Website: walmart
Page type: payment
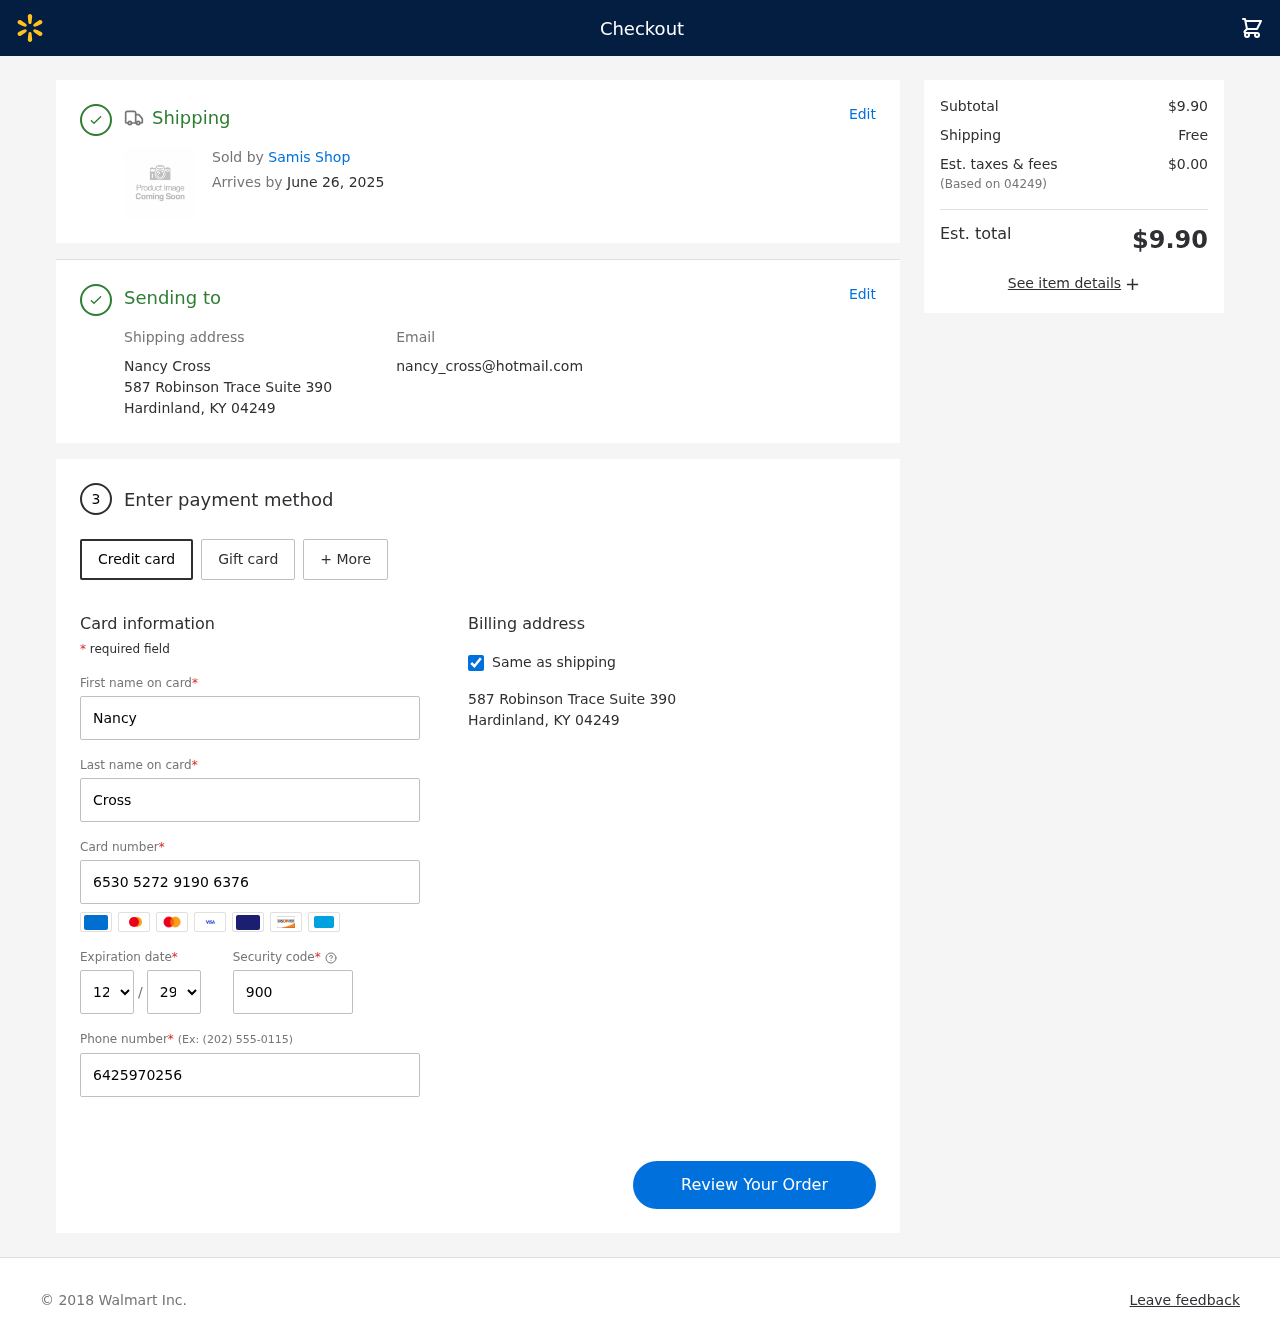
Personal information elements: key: PII_CARD_CVV
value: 900
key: PII_CARD_EXPIRY_MONTH
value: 12
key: PII_CARD_EXPIRY_YEAR
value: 29
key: PII_CARD_NUMBER
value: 6530 5272 9190 6376
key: PII_CITY_STATE_ZIP
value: Hardinland, KY 04249
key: PII_EMAIL
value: nancy_cross@hotmail.com
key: PII_FIRSTNAME
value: Nancy
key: PII_FULLNAME
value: Nancy Cross
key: PII_LASTNAME
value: Cross
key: PII_PHONE
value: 6425970256
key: PII_POSTCODE
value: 04249
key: PII_STREET
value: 587 Robinson Trace Suite 390
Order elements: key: ORDER_DELIVERY_DATE
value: June 26, 2025
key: ORDER_SUBTOTAL
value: $9.90
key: ORDER_SHIPPING_COST
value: Free
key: ORDER_TAX
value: $0.00
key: ORDER_TOTAL
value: $9.90